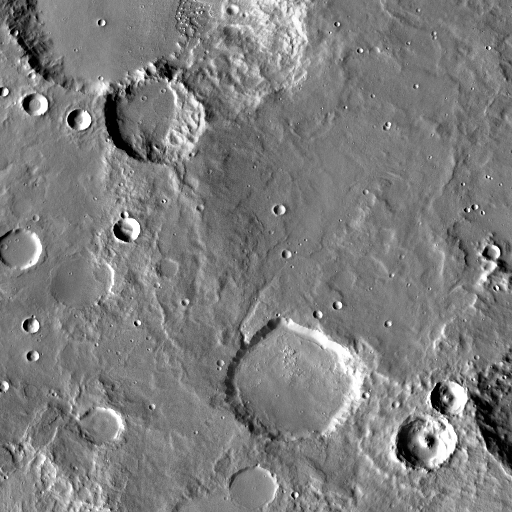
Crater classes present: Background, Other, Layered, Buried